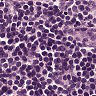
Metastatic tissue present: no